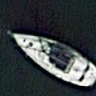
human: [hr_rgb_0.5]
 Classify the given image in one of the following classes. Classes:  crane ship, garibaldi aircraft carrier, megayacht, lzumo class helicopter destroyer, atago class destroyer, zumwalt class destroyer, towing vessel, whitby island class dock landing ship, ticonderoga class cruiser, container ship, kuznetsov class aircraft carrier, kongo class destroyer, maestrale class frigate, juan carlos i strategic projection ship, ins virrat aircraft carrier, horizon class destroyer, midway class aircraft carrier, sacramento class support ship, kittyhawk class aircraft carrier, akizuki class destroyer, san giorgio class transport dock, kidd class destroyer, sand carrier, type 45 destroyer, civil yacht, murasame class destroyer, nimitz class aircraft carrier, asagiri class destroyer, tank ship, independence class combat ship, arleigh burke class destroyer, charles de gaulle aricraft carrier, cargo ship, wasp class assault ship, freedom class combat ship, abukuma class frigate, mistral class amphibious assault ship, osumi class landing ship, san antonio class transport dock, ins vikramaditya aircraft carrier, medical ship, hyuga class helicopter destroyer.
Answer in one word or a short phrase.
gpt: Civil yacht